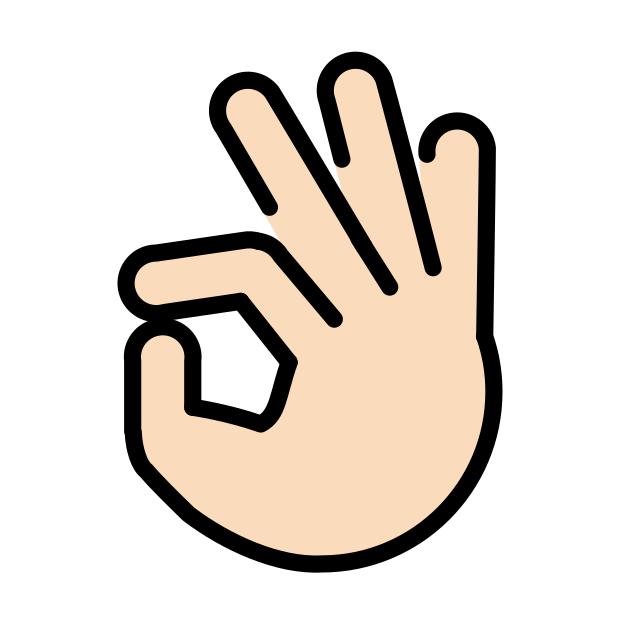
OK hand: light skin tone